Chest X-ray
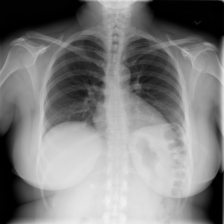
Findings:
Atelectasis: negative
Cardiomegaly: negative
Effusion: negative
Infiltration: negative
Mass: negative
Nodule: negative
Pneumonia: negative
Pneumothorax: negative
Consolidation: negative
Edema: negative
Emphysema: negative
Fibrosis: negative
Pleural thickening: negative
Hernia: negative